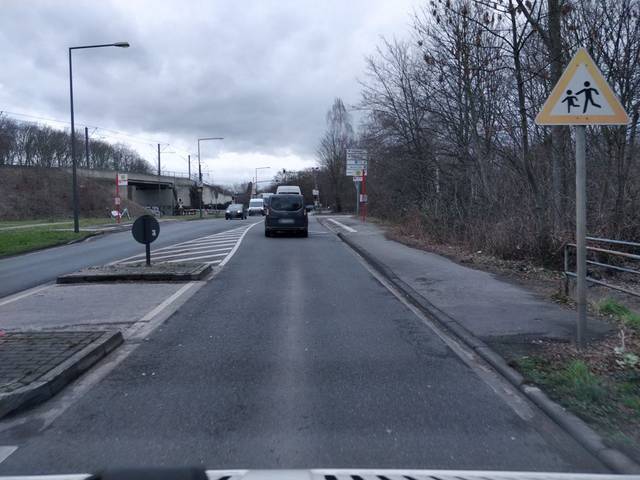
Region: Germany
Coordinates: 50.977, 6.904